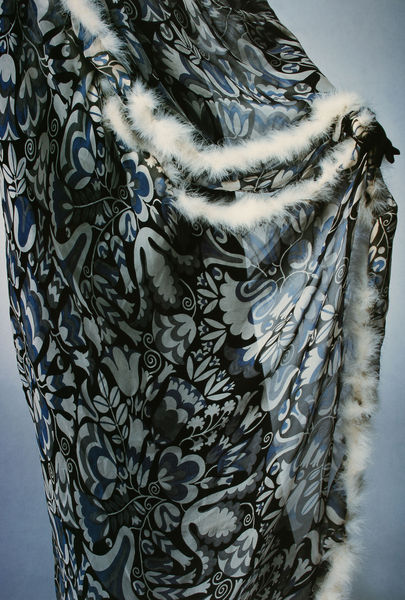
Titel: Umhang (Detail)
Künstler: Carl Otto Czeschka
Standort: Kyoto (Japan)
Institution: Kyoto Costume Institute
Schlagwörter: blau, blätter, feder, himmel, kopf, schatten, umhang, weiß, ausschnitt, blume, blumen, braun, bunt, frau, grau, handschuh, kleid, licht, schwarz, blüte, blüten, dame, schal, schleier, schnee, tuch, hochformat, mode, muster, ornament, tanz, mütze, arm, falten, federn, hermelin, kleidung, pelz, samt, weit, möbel, vorhang, gewand, kostüm, mantel, stoff, decke, saum, girlande, pflanzen, tänzerin, seide, engel, ranken, skulptur, fell, ecke, modell, tüll, berge, winter, blümchen, tulpen, dunkelblau, falte, gardine, jugendstil, detail, dekor, floral, ornamente, plüsch, faltenwurf, stofflich, ellenbogen, transparent, transparenz, stola, raffung, collage, satin, foto, fotografie, photographie, gemustert, tulpe, blumenmuster, blautöne, kontur, deko, kunst, schmetterling, bekleidung, photo, ornamental, kontraste, musterung, drappiert, fall, durchsichtig, schwart, fließend, planzen, besatz, gerafft, vorhand, weich, gewebe, textil, einfassung, design, dekorativ, arabesk, taft, glockenblume, pelzbesatz, was, schaal, pfauenauge, flaum, fashion, damenmode, bekliedung, belanciaga, desin, draooiert, einfassug, flausch, flower power, frühlingshaft, gemusert, konstukt, kunstpelz, raffe, sechziger jahre, transpanrent, zierpflanze